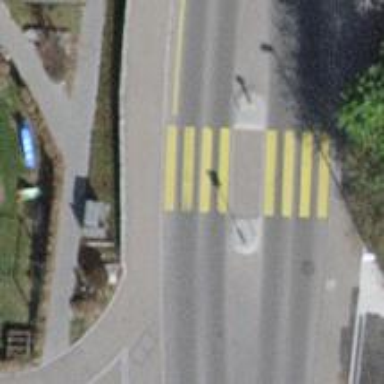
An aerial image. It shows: Kerb barrier.